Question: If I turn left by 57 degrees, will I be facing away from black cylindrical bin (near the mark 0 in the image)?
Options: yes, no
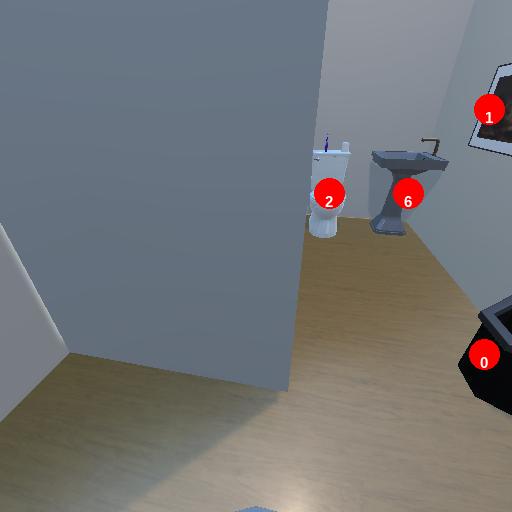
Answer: yes